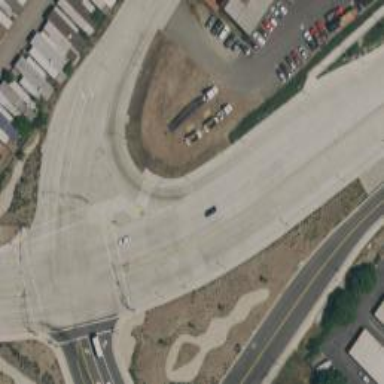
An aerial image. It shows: Secondary link road.